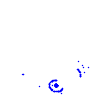
Particle: pion